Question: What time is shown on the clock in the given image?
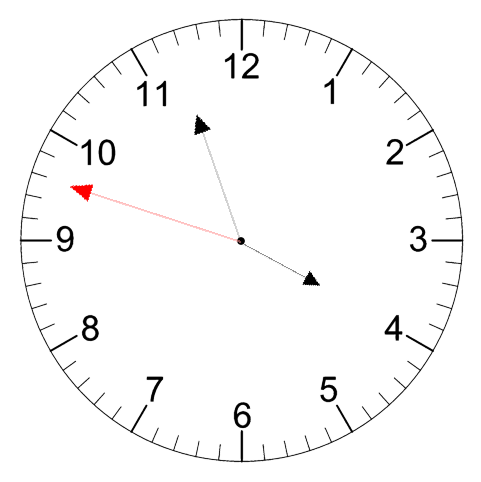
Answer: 03:56:48